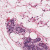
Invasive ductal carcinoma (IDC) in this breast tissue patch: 0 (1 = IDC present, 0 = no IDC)